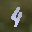
Label: 4